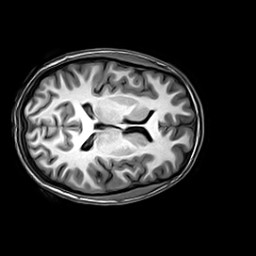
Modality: T1w
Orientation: axial
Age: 22
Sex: female